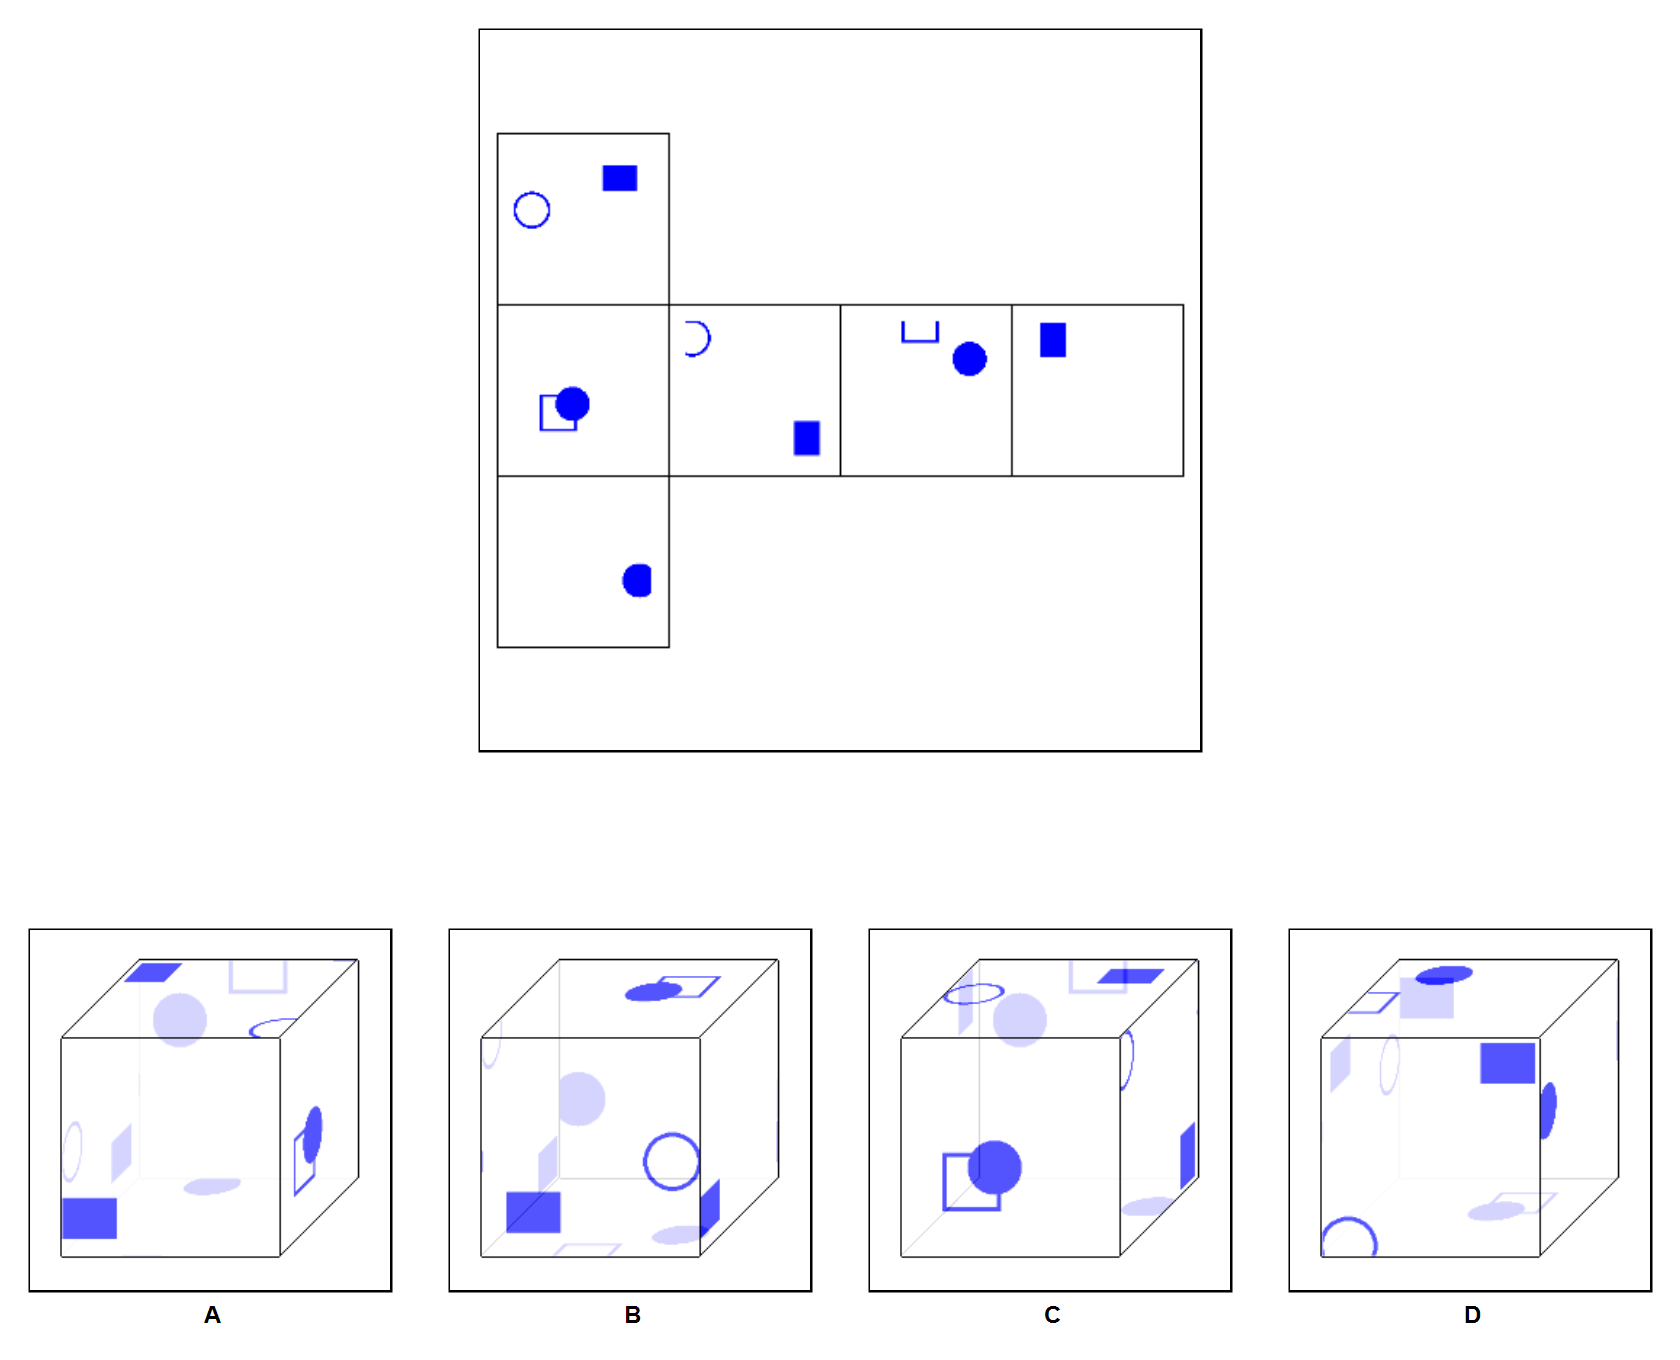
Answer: A